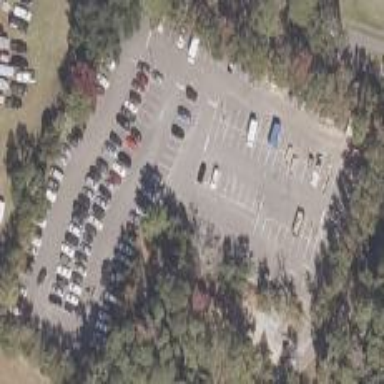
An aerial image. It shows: Parking area.